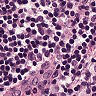
Metastatic tissue present: yes